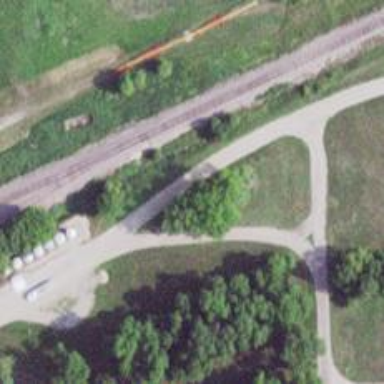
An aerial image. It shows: Railway track.